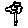
Label: flower